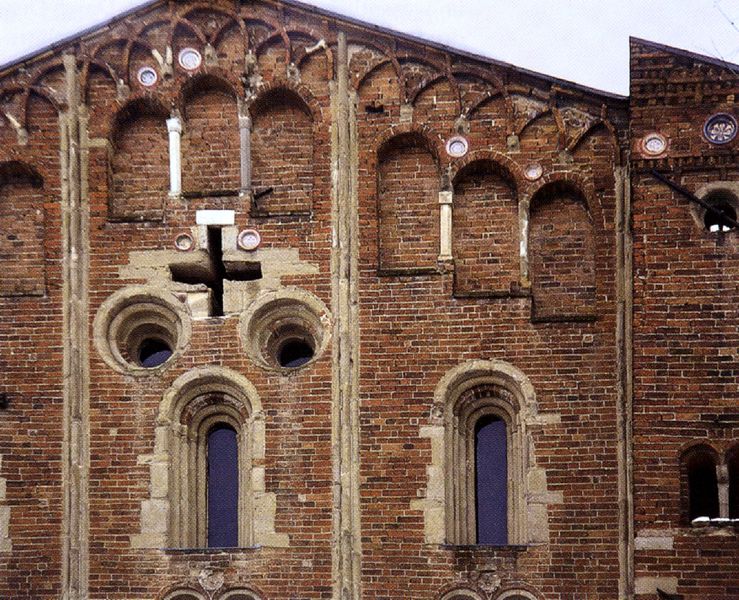
Titel: S. Pietro in Ciel d’Oro in Pavia
Standort: Pavia (EU - I)
Schlagwörter: baum, blau, himmel, braun, fenster, glas, hell, licht, säule, säulen, gebäude, haus, rot, alt, wand, architektur, stein, kirche, sonne, rund, bogen, fassade, mauer, ziegel, backstein, rundbogen, treppen, foto, fotografie, bögen, kreuz, rundfenster, dom, kacheln, mosaik, kathedrale, fries, öffnung, klinker, fensterscheibe, triforium, gestaffelt, rundbögen, romanik, durchbruch, fesnter, basilika, bauwerk, nischen, romanisch, okulus, blendbogen, ziegelstein, blendwerk, rondo, blendbögen, blendarkaden, drillingsfenster, säle, kirchenfenster, restauration, ochsenauge, zwillingsfenster, kirchenfassade, lübeck, norddeutsch, stehle, milano, mailand, runtergekommen, blendfenster, backsteinwand, blend, zierfries, ausgebessert, -wolken, klinkersetin, griechischorthodox, saniert, kirchenfasasde